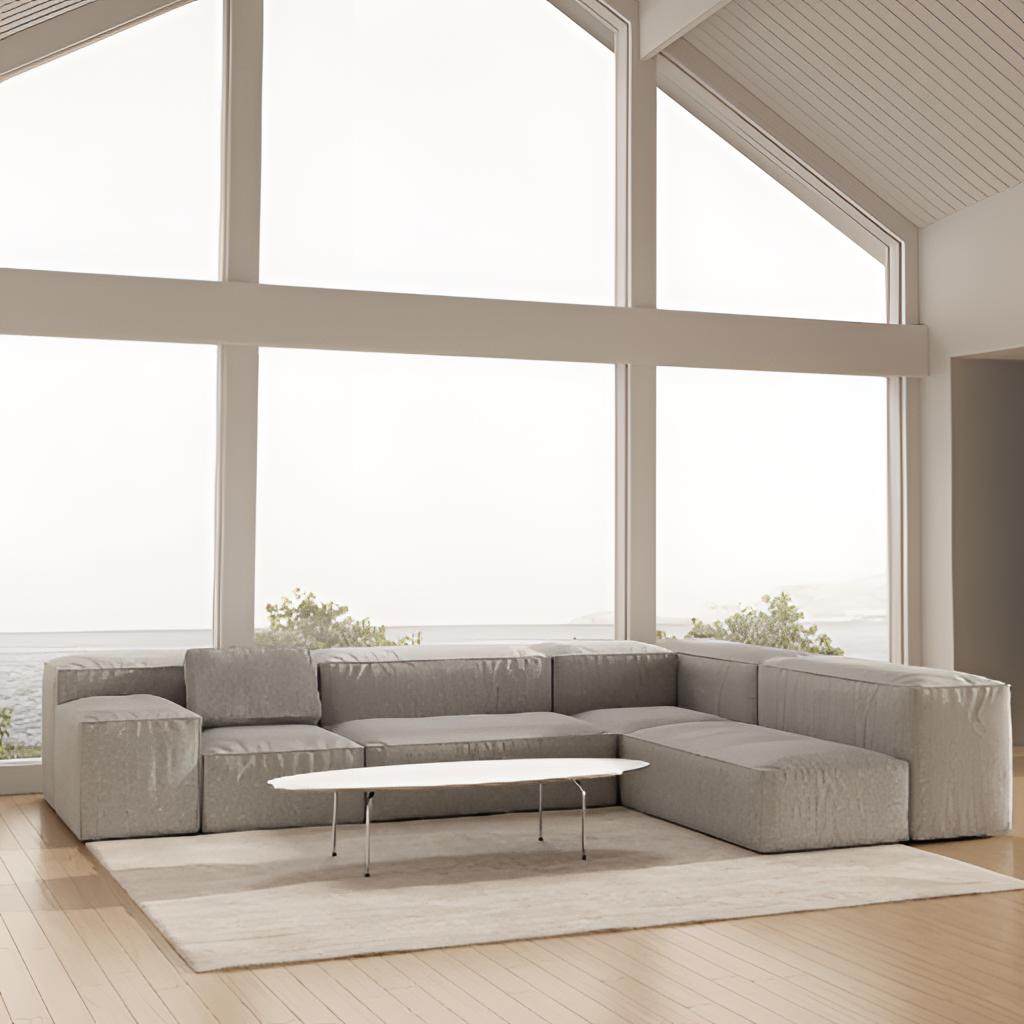
living room, fabric sectional sofa, modern, wood flooring, with plank pattern, beige paint wallpaper, with solid pattern